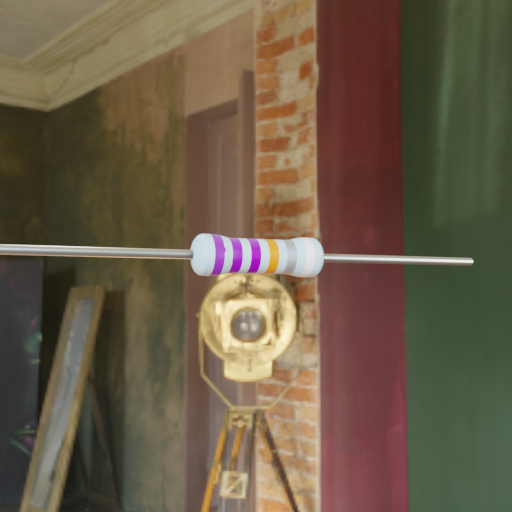
Resistor colour bands (in order): violet, violet, violet, orange, silver, white